Aerial crown-view tile of a tropical tree (Barro Colorado Island, Panama), acquired 20250915:
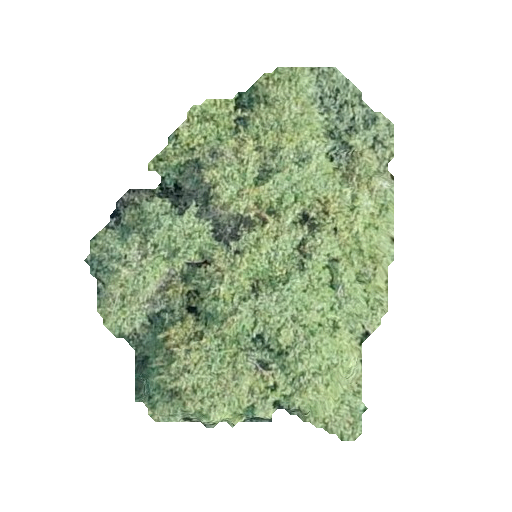
Species: Chrysophyllum cainito
GBIF accepted scientific name: Chrysophyllum cainito
Crown area: 120.262 m²